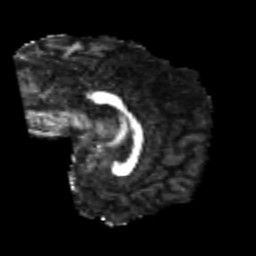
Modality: FA
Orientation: sagittal
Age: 20
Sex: male
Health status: healthy
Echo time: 0.074 s